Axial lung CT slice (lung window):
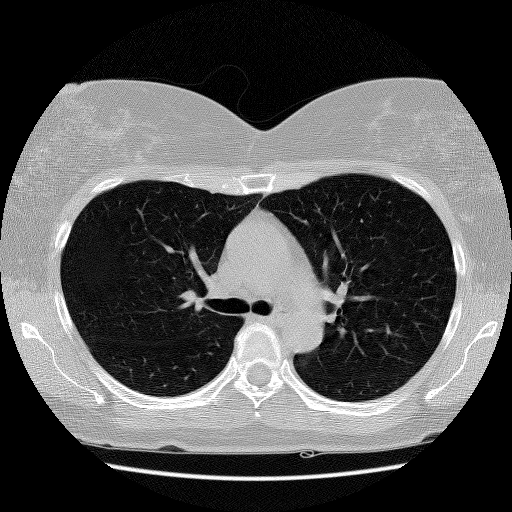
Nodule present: no